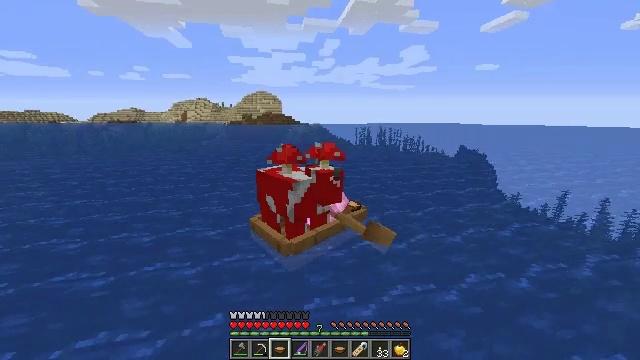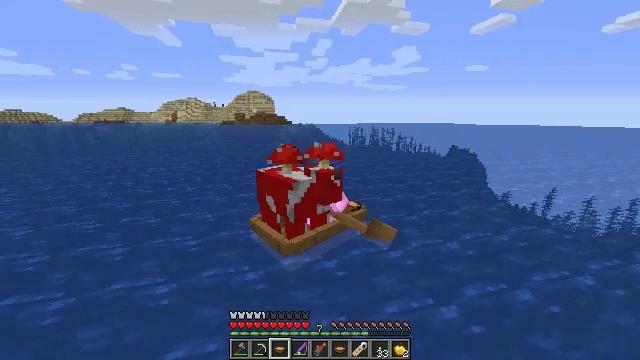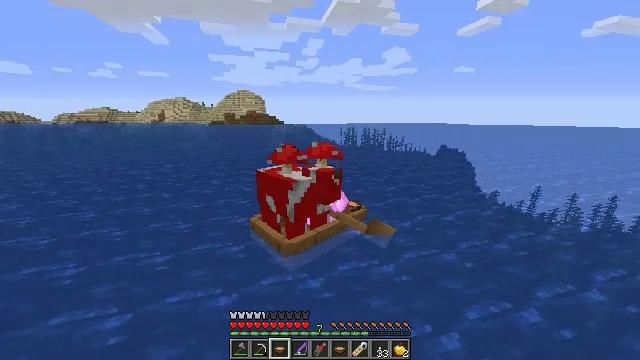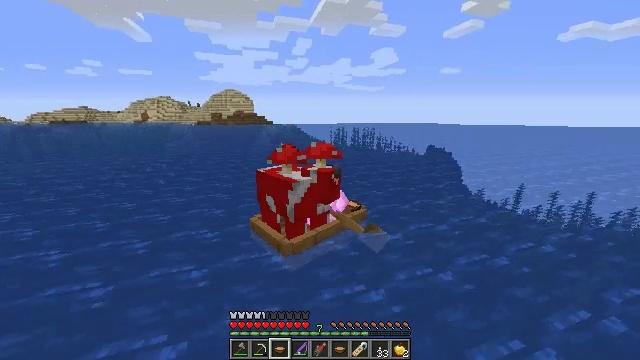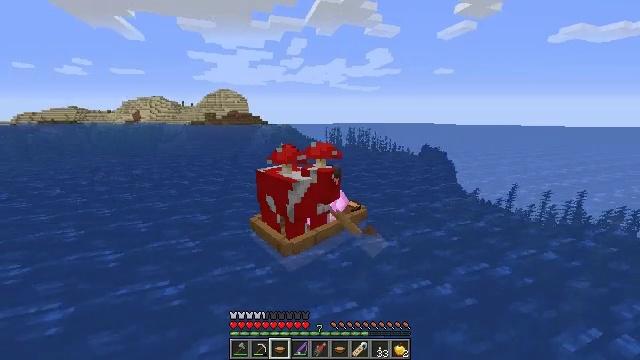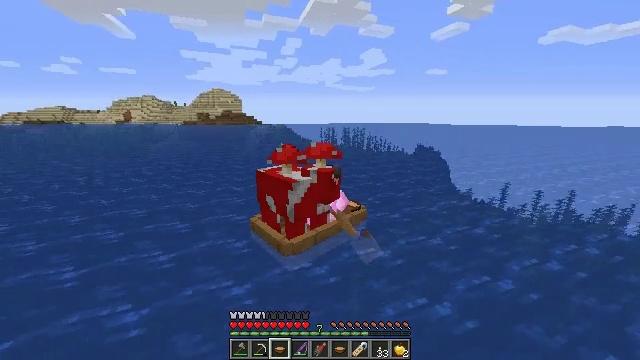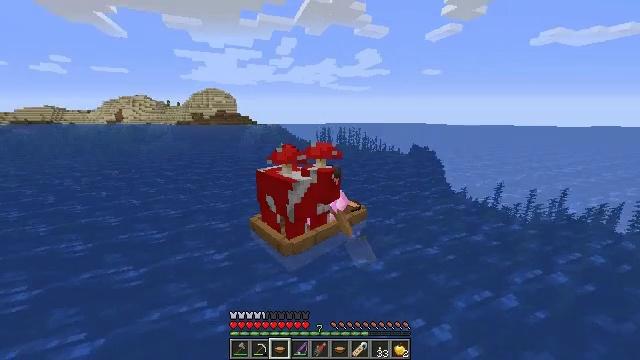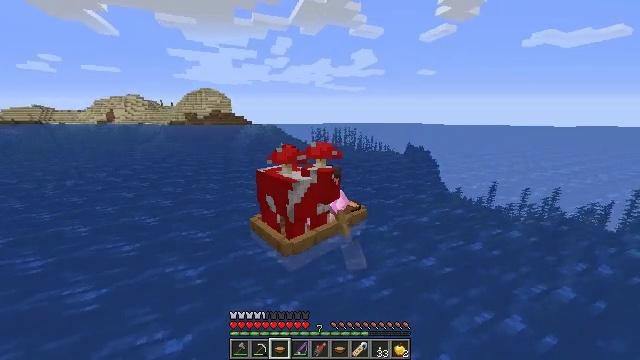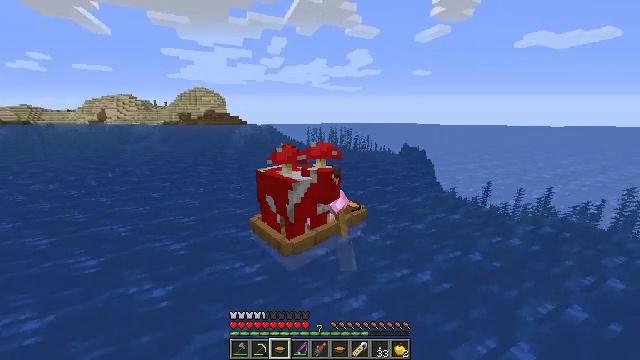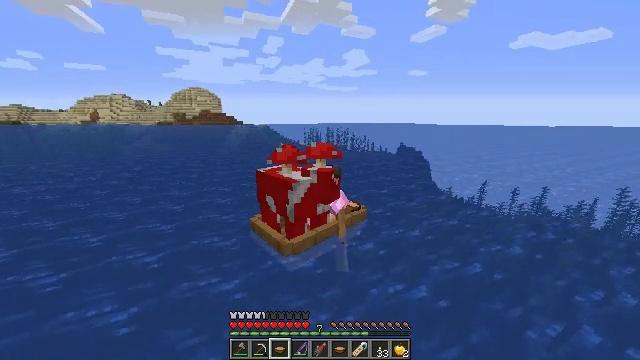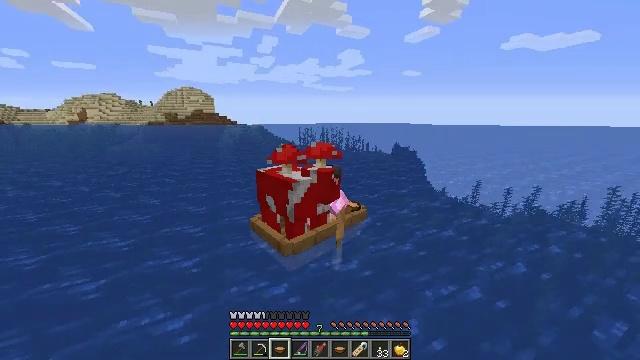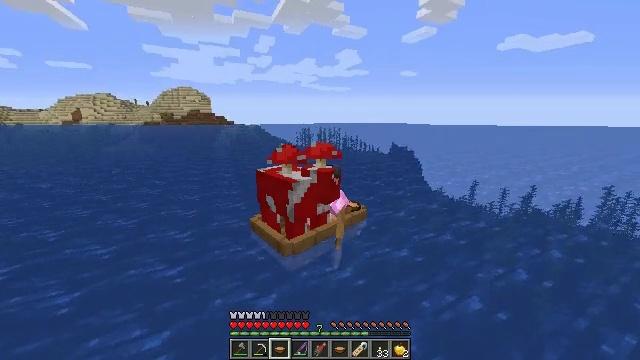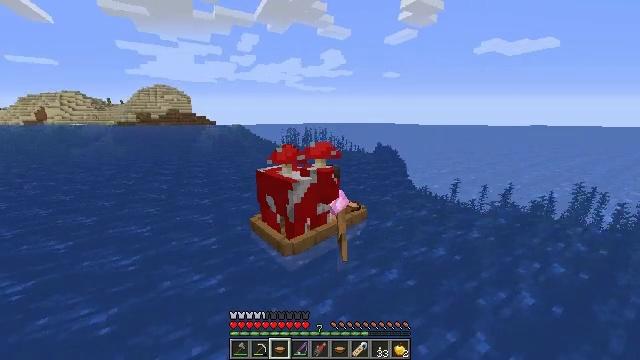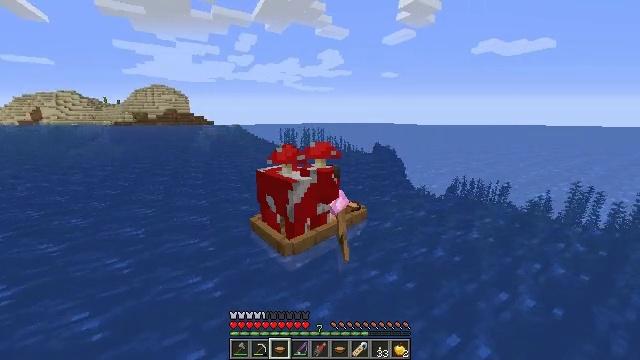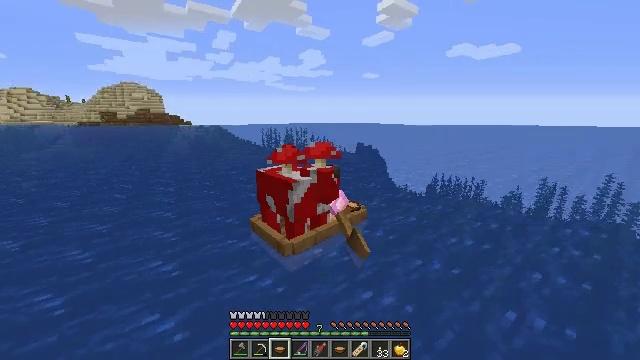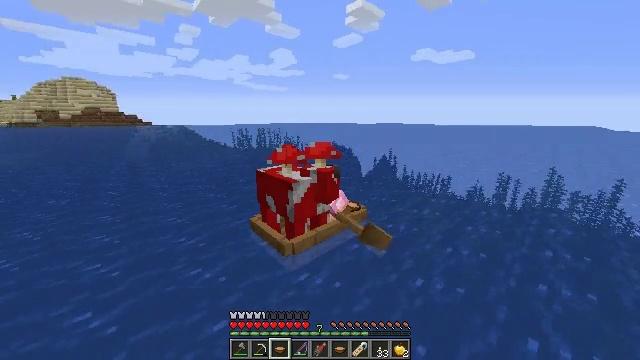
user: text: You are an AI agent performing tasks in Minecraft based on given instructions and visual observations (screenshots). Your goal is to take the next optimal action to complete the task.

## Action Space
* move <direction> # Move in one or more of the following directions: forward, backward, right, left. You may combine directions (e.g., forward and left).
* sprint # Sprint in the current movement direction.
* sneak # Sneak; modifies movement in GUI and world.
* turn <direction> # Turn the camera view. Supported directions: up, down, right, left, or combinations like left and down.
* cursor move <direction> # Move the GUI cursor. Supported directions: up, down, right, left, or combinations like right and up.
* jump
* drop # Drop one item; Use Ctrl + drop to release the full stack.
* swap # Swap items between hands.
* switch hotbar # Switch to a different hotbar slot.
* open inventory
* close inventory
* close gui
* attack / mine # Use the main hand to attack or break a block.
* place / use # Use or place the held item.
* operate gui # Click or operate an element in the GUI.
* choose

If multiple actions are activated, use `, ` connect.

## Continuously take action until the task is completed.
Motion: motion action
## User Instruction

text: Remove a name tag from the inventory.
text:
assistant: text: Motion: move forward, sprint
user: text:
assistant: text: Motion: move forward, sprint
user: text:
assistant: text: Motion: move forward, sprint
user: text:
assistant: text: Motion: move forward, sprint
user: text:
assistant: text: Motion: move forward, sprint
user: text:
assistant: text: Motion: move forward, sprint
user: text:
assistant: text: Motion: move forward, sprint
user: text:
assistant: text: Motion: move forward, sprint
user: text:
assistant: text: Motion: move forward, sprint
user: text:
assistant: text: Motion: move forward and move right, sprint
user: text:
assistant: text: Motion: move forward and move right, sprint
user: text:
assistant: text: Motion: move forward and move right
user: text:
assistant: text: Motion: move forward and move right
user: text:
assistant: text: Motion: move forward and move right
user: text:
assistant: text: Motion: move forward and move right
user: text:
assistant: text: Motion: move forward
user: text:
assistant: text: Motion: move forward
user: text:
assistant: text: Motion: move forward
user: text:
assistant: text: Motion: move forward
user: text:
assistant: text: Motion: move forward
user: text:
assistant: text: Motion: move forward
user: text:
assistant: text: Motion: move forward
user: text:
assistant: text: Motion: move forward
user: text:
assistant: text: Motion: move forward
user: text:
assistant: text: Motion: move forward
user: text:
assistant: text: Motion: move forward
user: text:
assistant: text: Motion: move forward
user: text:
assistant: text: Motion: move forward
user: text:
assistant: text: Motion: move forward
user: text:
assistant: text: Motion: move forward